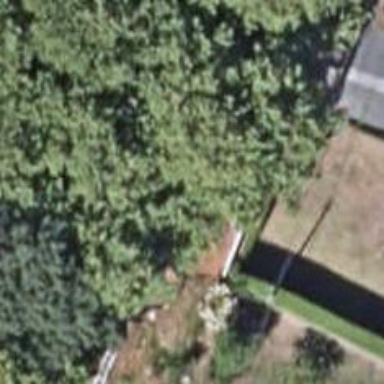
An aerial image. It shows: Fence.